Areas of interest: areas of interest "Traffic and Vehicle Management"
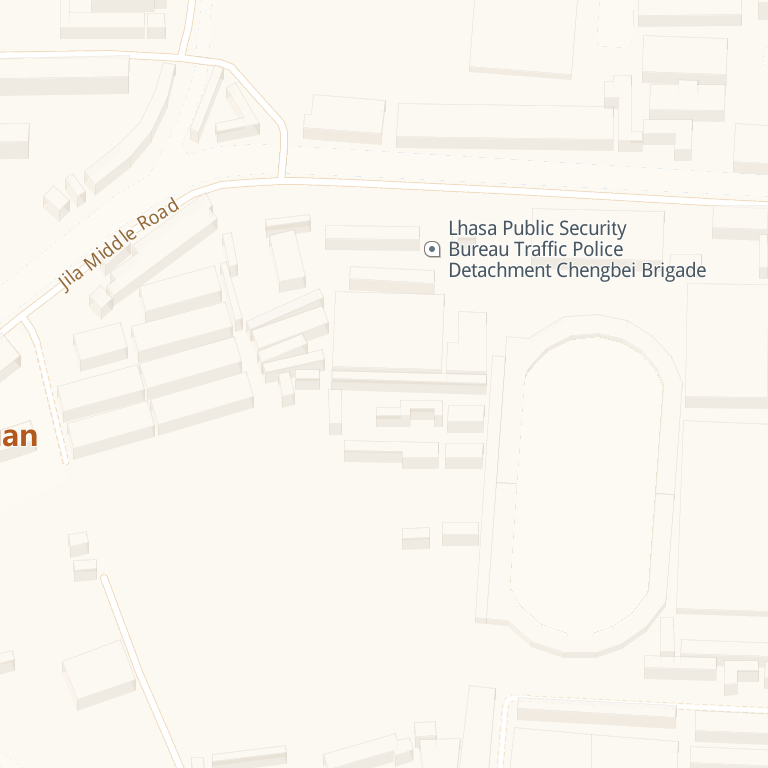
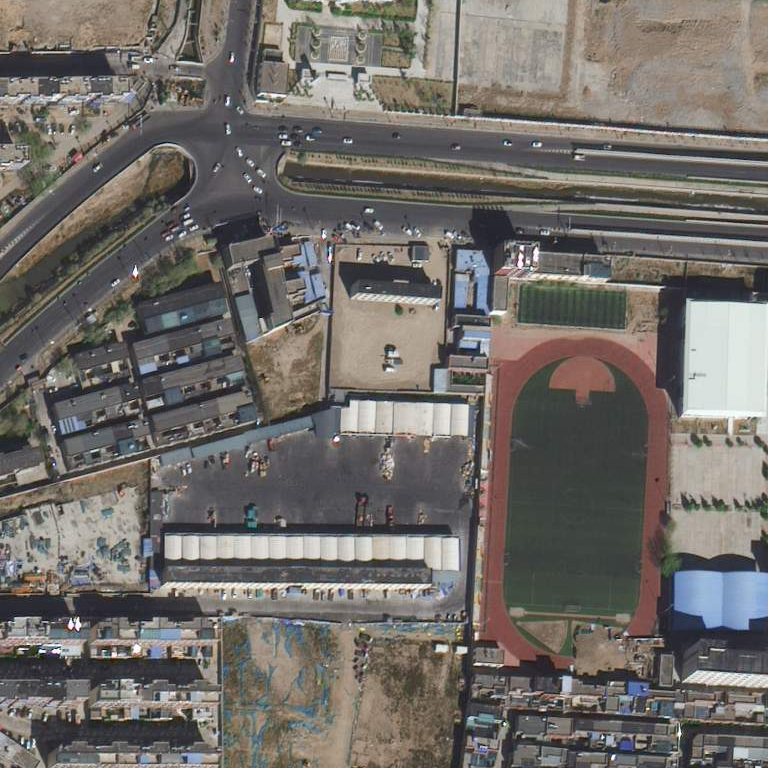